Field crop: maize
Growth stage: 2
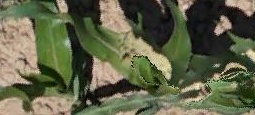
Species: maize